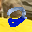
Label: 2